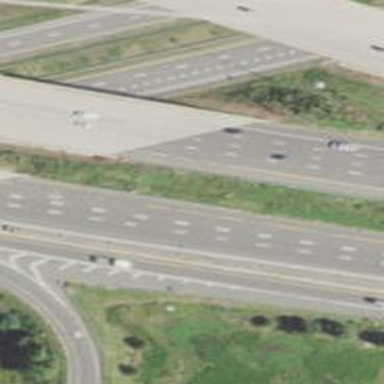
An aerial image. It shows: Asphalt motorway.